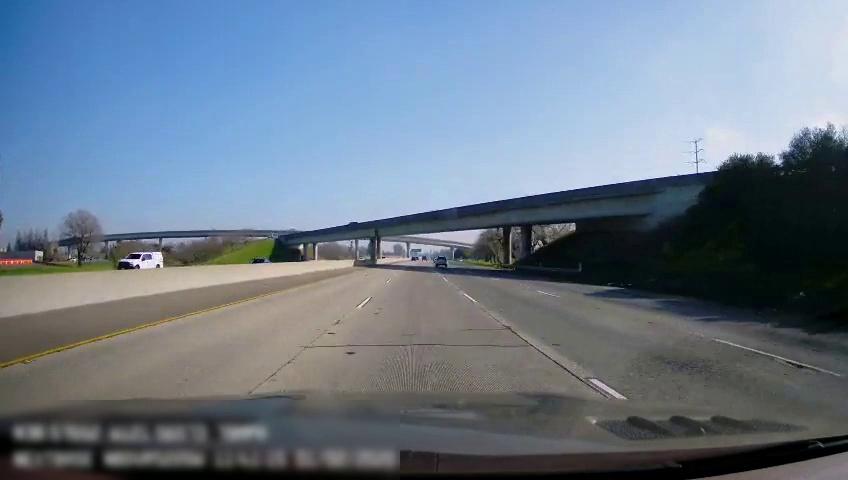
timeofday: Day
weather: Sunny
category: Vehicles | Truck
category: Vehicles | Car
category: Drivable Space
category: Vehicles | SUV
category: Lanes | Current Lane
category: Lanes | Current Lane
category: Lanes | Current Lane
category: Lanes | Alternate Lane